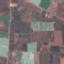
Land use / land cover: PermanentCrop